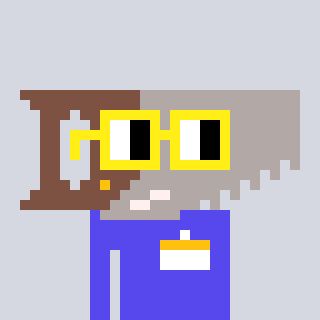
a pixel art character with square yellow glasses, a saw-shaped head and a computerblue-colored body on a cool background